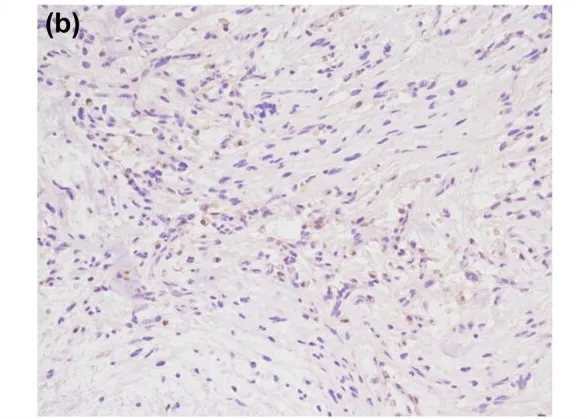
Typical bland spindle or stellate cells with little or no nuclear polymorphism and variably elongated cytoplasm set in a mucomyxoid stroma. Typical cytoplasmic desmin.
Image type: pathology (immunostaining)